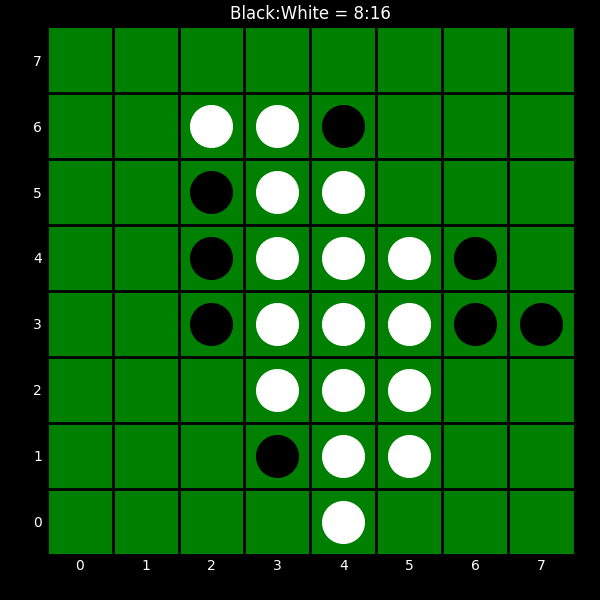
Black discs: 8
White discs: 16